Question: I want to create a screen like this:

I have to divide width and height into 8 equal parts with lines (if possible, dotted lines). How to do that?
Here is my current code:
'''
@SuppressLint("NewApi")
@Override
protected void onCreate(Bundle savedInstanceState) {
super.onCreate(savedInstanceState);
drawView = new DrawView(this);
drawView.setBackgroundColor(Color.WHITE);
setContentView(drawView);
// setContentView(R.layout.activity_main);
layout = (LinearLayout) findViewById(R.id.load);
display = getWindowManager().getDefaultDisplay();
Point size = new Point();
display.getSize(size);
width = size.x;
height = size.y;
equal_parts_width = width/8;
equal_parts_height = width/8;
Log.i("", width + " <==> " + height + " == "
+ equal_parts_width + "==" +equal_parts_height );
}
public class DrawView extends View {
Paint paint = new Paint();
public DrawView(Context context) {
super(context);
paint.setColor(Color.GREEN);
}
@Override
public void onDraw(Canvas canvas) {
for(int i = 0 ; i < 7 ; i++) {
canvas.drawLine(0, equal_parts_height*i,
width, equal_parts_height*i, paint);
canvas.drawLine(equal_parts_width*i, 0,
height, equal_parts_width*i, paint);
}
}
}
}
'''
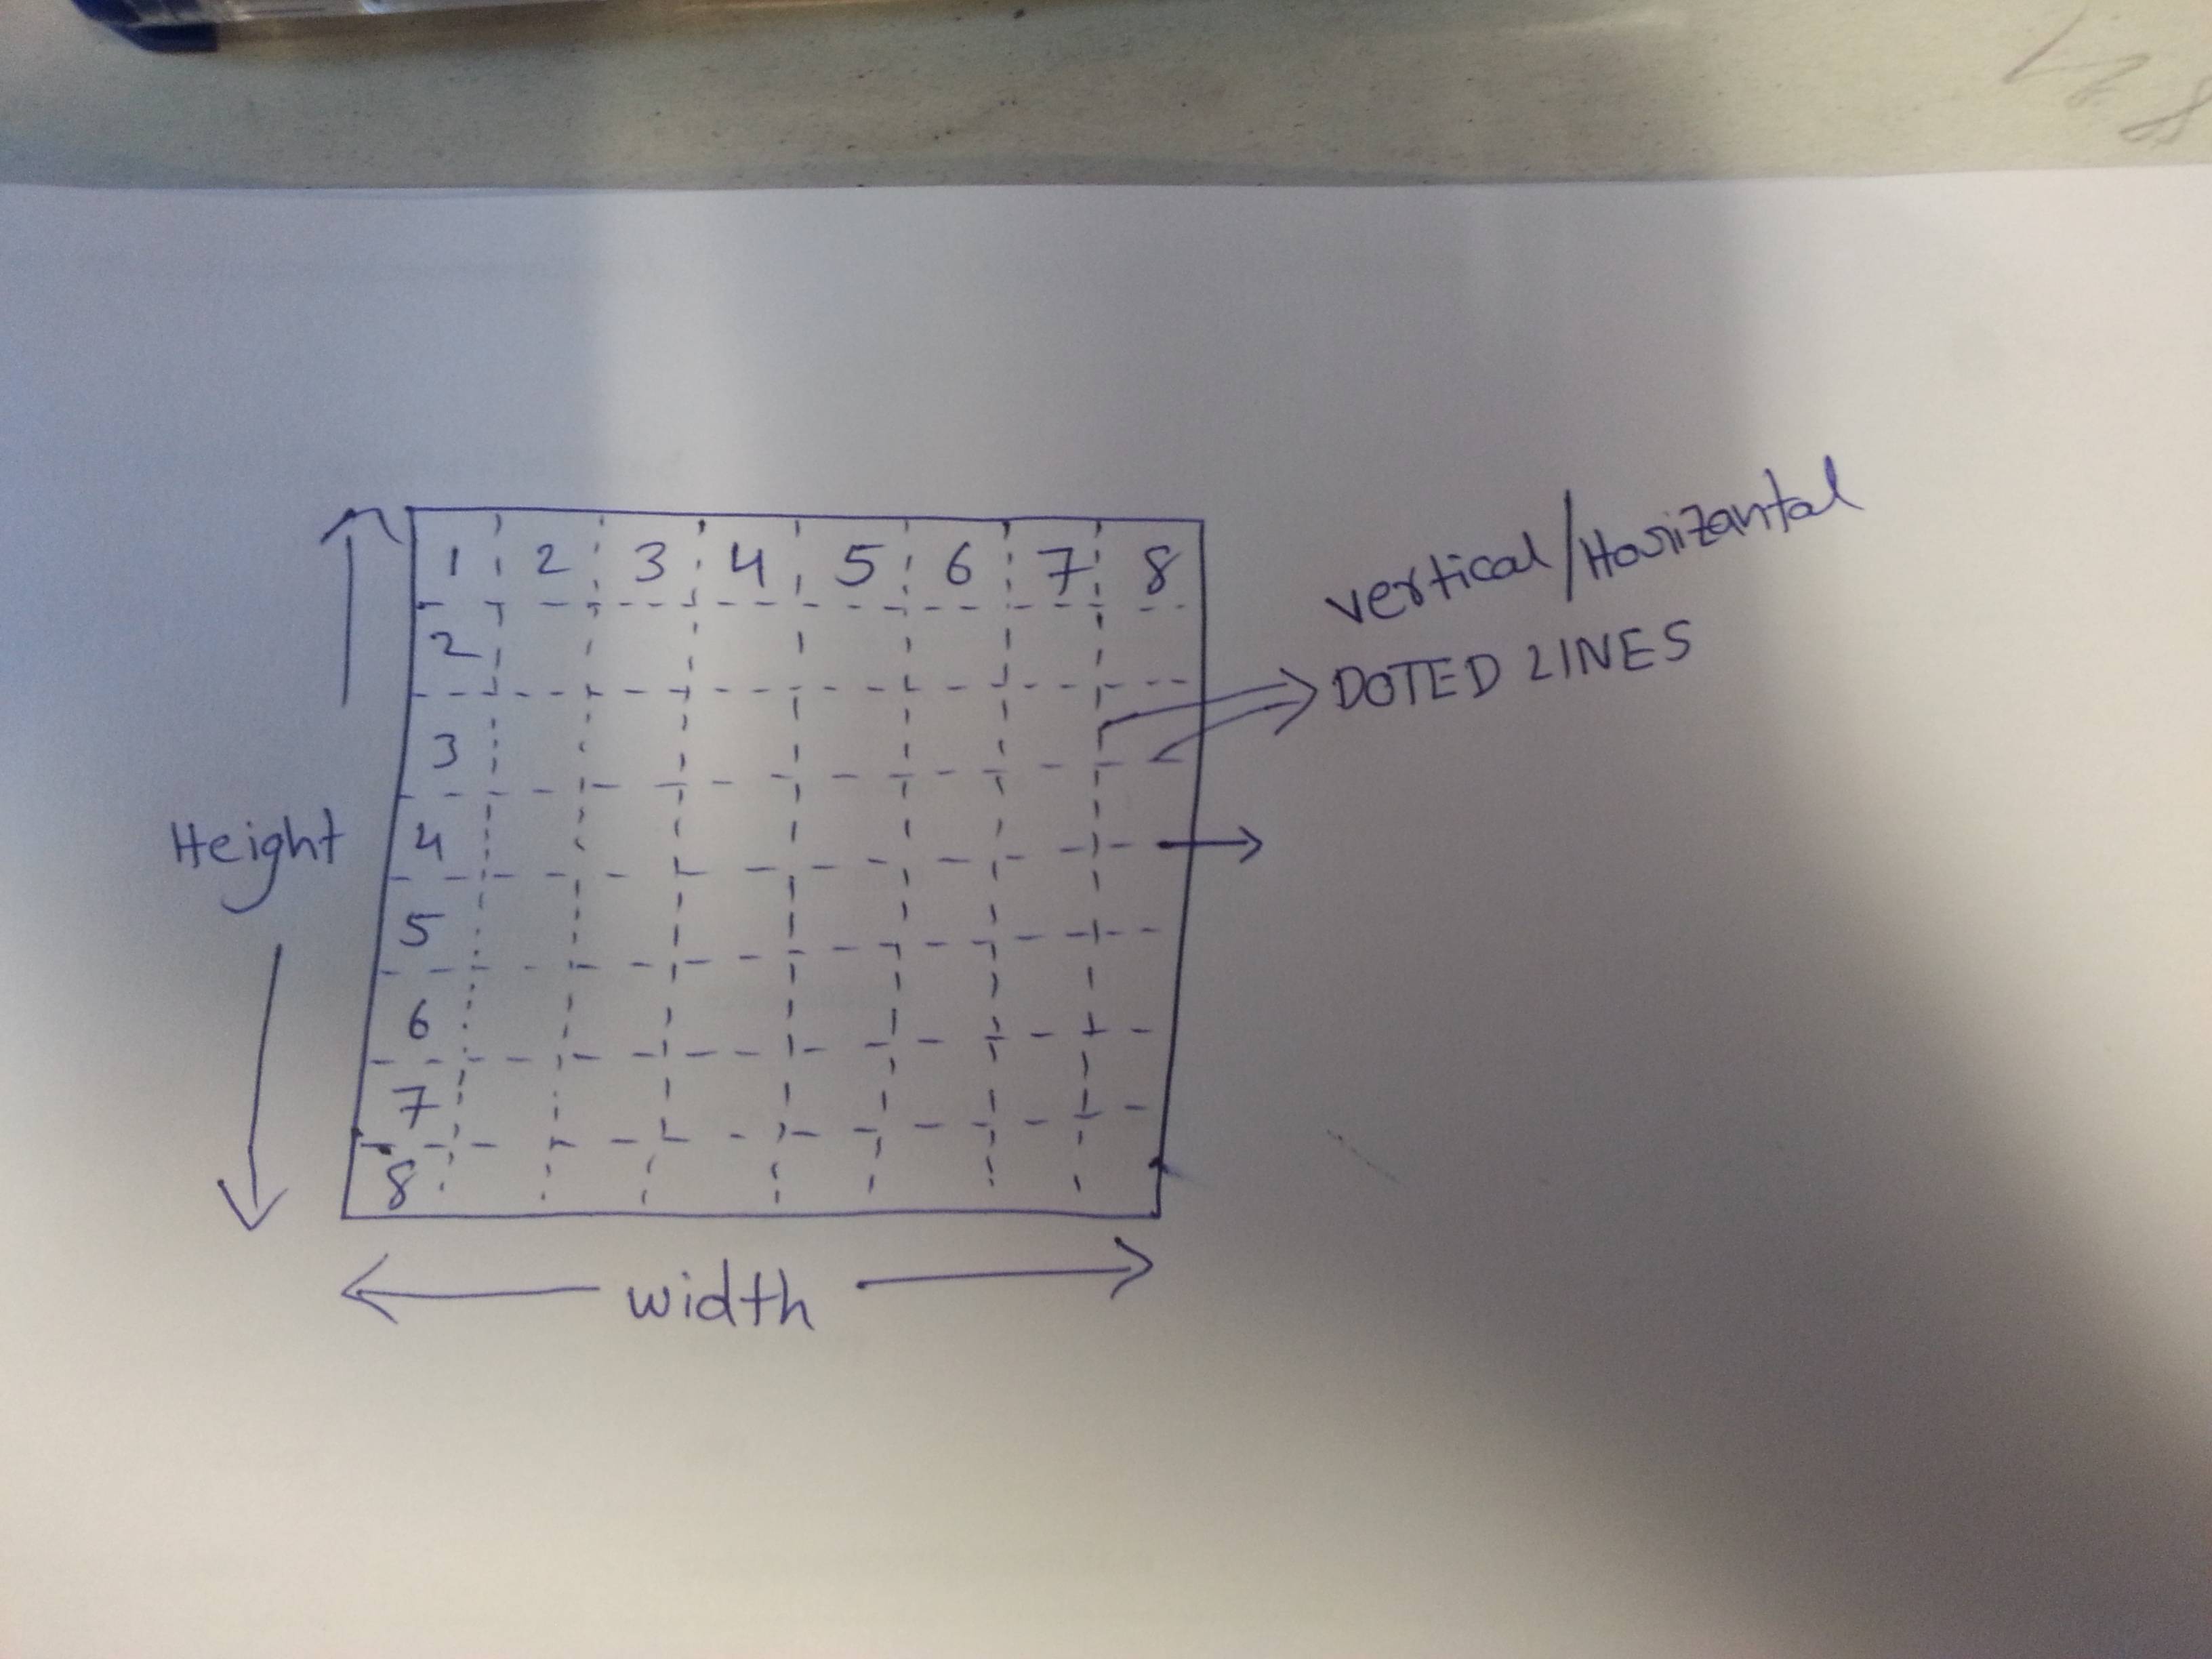
Answer: Use <URL>.
From docs: The intervals array must contain an even number of entries (>=2), with the even indices specifying the "on" intervals, and the odd indices specifying the "off" intervals.
'''
paint.setPathEffect(new DashPathEffect(new float[]{on, off}, 0));
'''
And add this to your DrawView constructor
'''
public DrawView(Context context) {
super(context);
paint.setColor(Color.GREEN);
paint.setPathEffect(new DashPathEffect(new float[]{on, off}, 0));
}
'''
EDIT complete code..
'''
public class DrawView extends View {
Paint paint = new Paint();
public DrawView(Context context) {
super(context);
paint.setColor(Color.GREEN);
paint.setStyle(Style.STROKE);
}
@Override
public void onDraw(Canvas canvas) {
float width = canvas.getWidth();
float height = canvas.getHeight();
float size = height/(7*2); //just use 14 it's for convenience here
paint.setStrokeWidth(WIDTH);
paint.setPathEffect(new DashPathEffect(new float[]{size, size}, 0));
for(int i = 0 ; i < 7 ; i++) {
canvas.drawLine(0, size*i,
width, size*i, paint);
canvas.drawLine(size*i, 0,
height, size*i, paint);
}
}
}
'''
you should be able to take this and simply alter it to fit you needs.
You can also create rounded dots with this code.
'''
paint.setStrokeJoin(Paint.Join.ROUND);
paint.setStrokeCap(Paint.Cap.ROUND);
paint.setDither(true);
paint.setAntiAlias(true);
'''